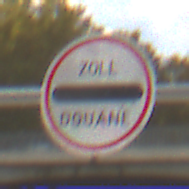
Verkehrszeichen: Zollstelle
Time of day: MorningAfternoon
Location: Outdoor (Suburban)
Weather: PartlyCloudy
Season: NotSpecified
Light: Natural